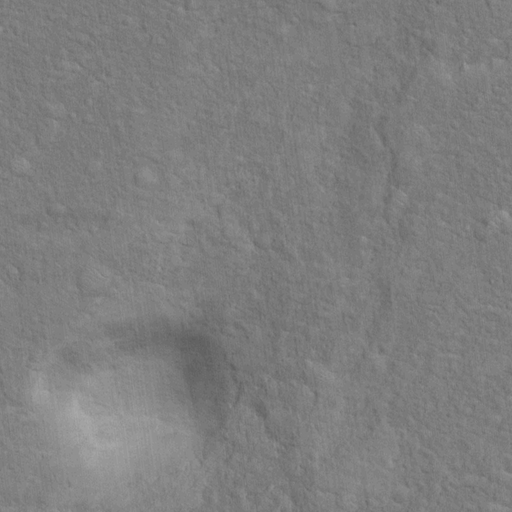
Classes present: Background, Cone